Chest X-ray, PA view. Patient: 50 years old, sex M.
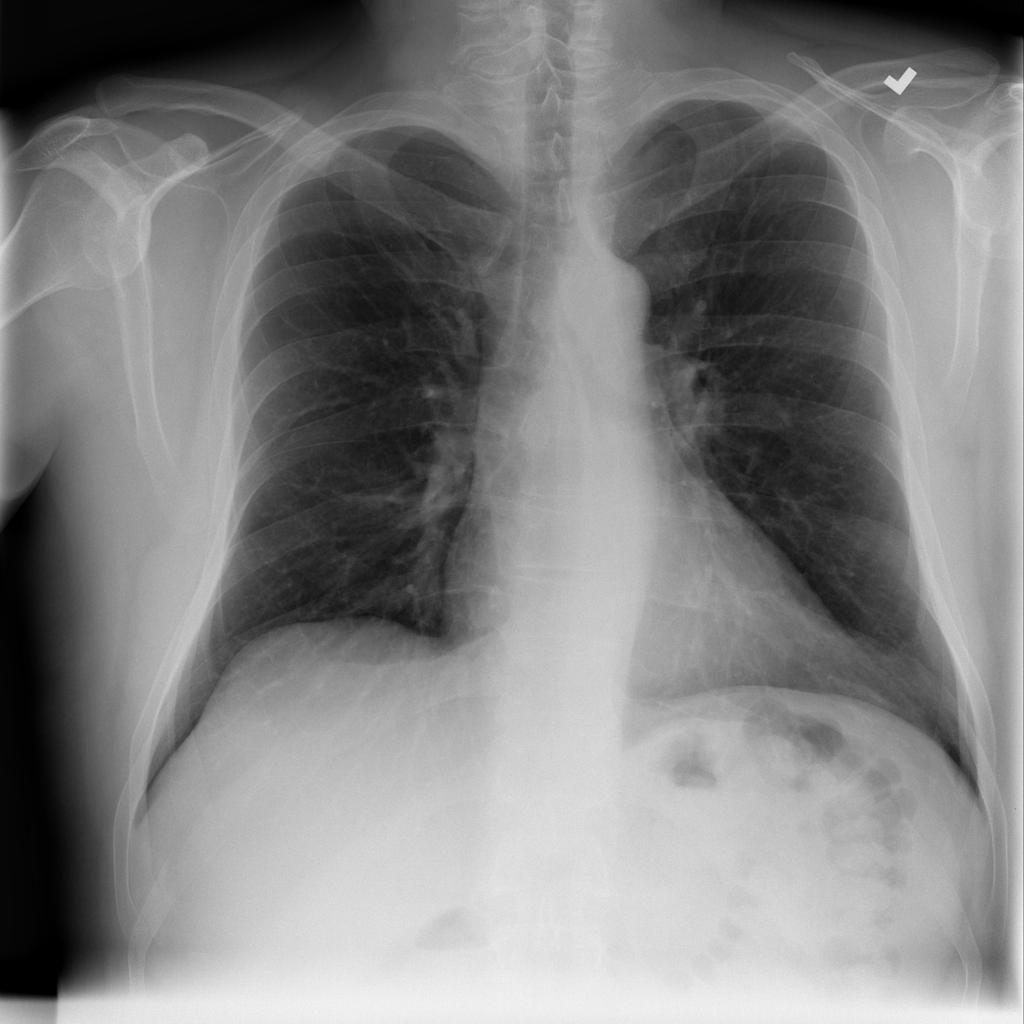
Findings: No Finding